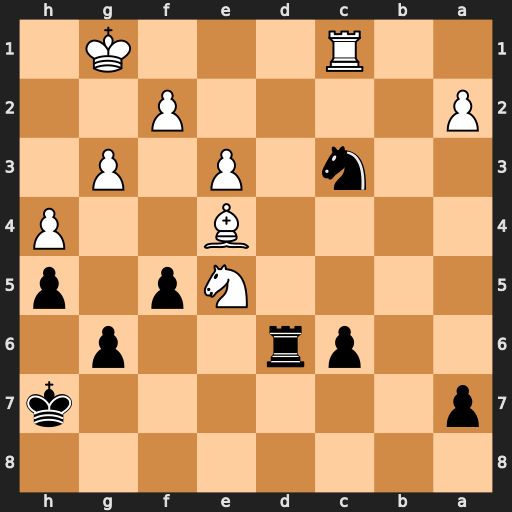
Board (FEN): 8/p6k/2pr2p1/4Np1p/4B2P/2n1P1P1/P4P2/2R3K1
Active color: b
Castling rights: -
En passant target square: -
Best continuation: Ne2+ Kg2 Nxc1